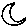
Label: moon